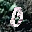
Label: 0